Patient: sex F, age 60
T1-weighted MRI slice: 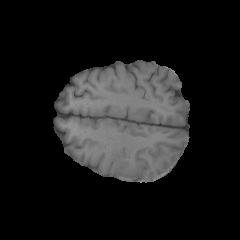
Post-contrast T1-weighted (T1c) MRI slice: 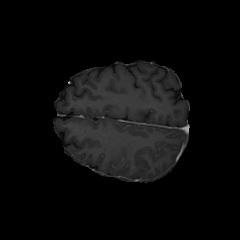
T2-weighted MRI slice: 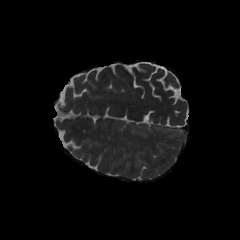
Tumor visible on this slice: no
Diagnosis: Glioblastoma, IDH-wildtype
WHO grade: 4